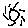
Label: sun